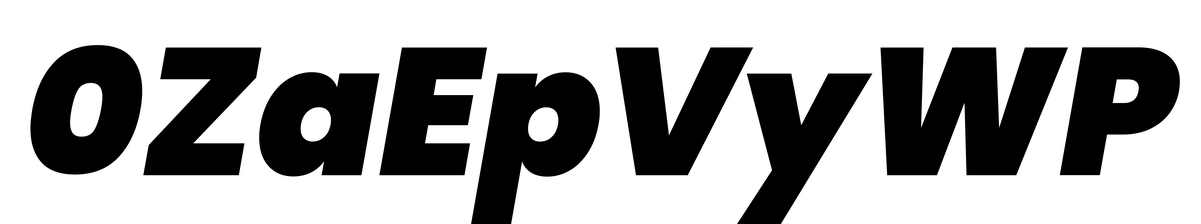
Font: Poppins-BlackItalic